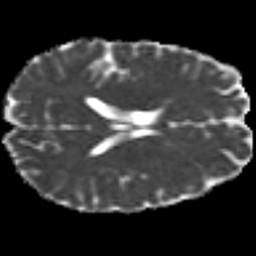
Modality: MD
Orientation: axial
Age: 32
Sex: male
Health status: ill
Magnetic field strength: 3 T
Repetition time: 9 s
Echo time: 0.093 s